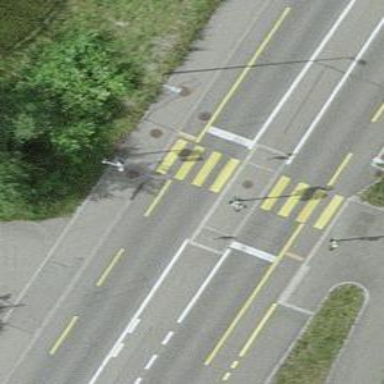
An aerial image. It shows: Asphalt footway on traffic island.